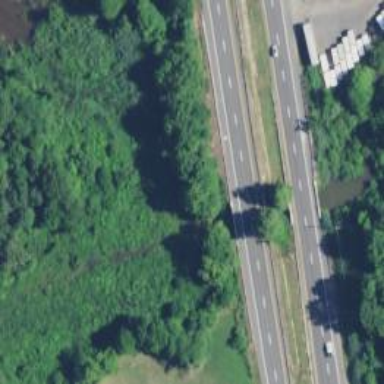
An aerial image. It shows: Trunk highway bridge.